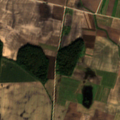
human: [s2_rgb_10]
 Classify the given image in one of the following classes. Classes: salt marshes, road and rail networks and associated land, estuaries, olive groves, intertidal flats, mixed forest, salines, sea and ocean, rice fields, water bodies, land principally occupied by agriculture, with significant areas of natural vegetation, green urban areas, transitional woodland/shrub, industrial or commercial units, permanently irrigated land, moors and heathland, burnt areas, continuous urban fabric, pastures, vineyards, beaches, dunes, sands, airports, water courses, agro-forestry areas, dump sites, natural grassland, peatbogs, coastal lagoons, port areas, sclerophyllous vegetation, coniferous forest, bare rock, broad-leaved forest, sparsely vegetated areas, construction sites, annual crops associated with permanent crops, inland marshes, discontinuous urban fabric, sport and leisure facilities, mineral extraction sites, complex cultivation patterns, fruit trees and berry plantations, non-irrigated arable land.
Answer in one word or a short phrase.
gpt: non-irrigated arable land, broad-leaved forest